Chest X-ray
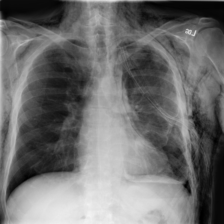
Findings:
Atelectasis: negative
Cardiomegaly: negative
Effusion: positive
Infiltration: negative
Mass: negative
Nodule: negative
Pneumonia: negative
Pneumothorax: positive
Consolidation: negative
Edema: negative
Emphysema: positive
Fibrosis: negative
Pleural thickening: negative
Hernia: negative